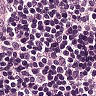
Metastatic tissue present: no